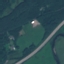
Land use / land cover: Highway